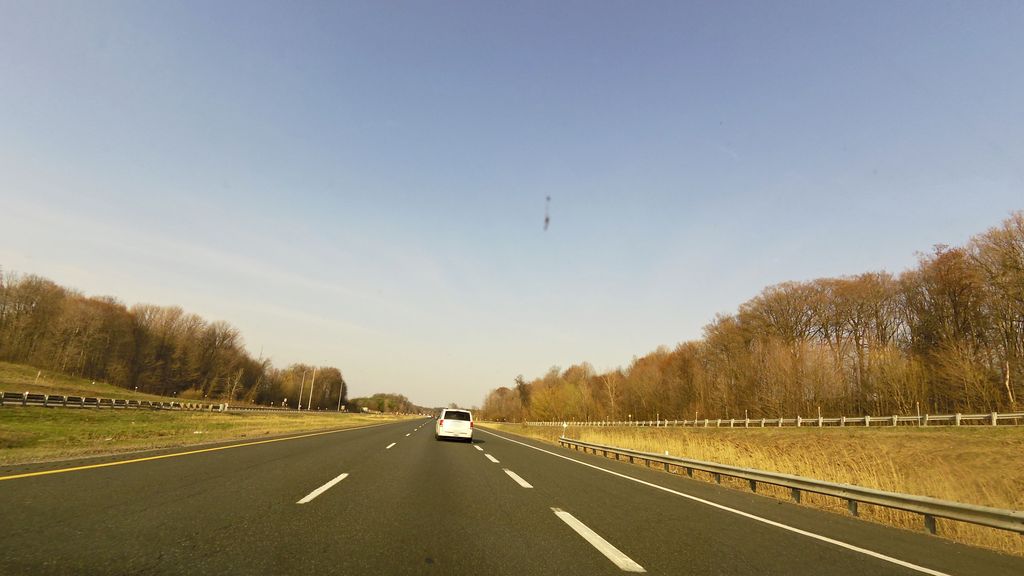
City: hamilton